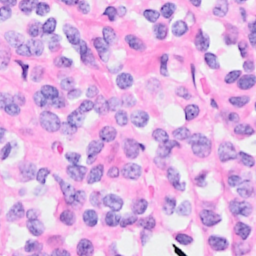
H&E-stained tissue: Breast